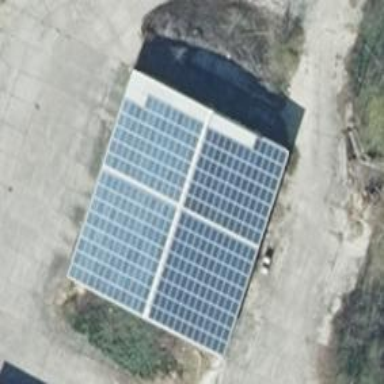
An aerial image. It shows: Solar photovoltaic panel generating electricity through small installation.